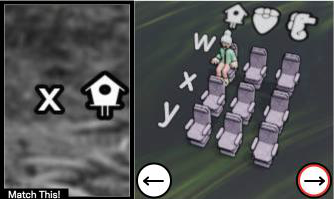
Task: seats
Answer: no